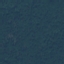
Label: Forest